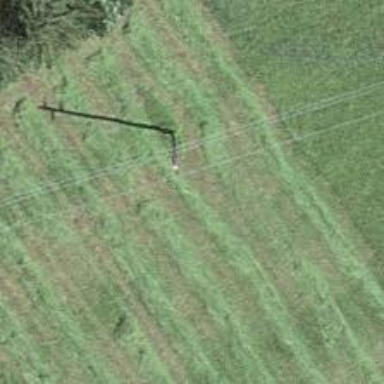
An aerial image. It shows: Power pole.